Field crop: maize
Growth stage: 1
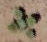
Species: chenopodium